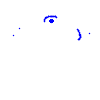
Particle: electron